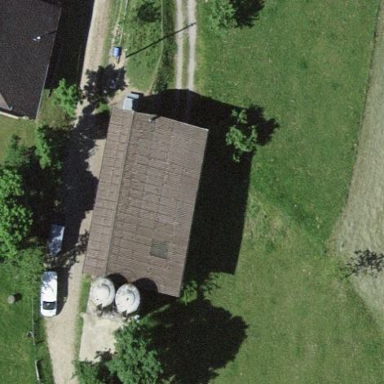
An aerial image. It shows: Shed building.